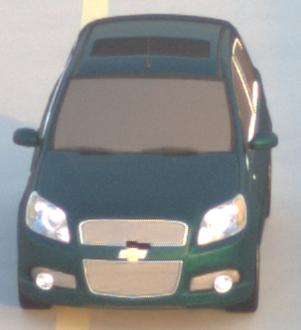
Make: Chevrolet
Model: Aveo 1.2
Detailed model: Aveo
Model produced from: 2008/06
Model produced until: 2011/01
Doors: 3
Color: blue
Road condition: dry road
Daytime: sunrise or sunset
Contrast: medium contrast